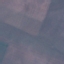
Land use / land cover class: AnnualCrop